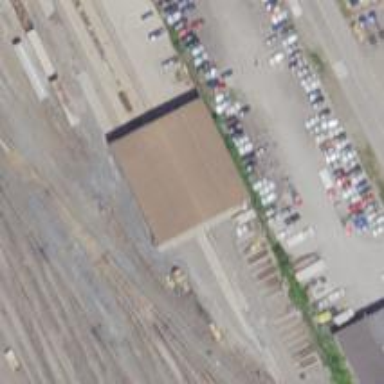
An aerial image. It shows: Railway yard used for servicing trains.